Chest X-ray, PA view. Patient: 46 years old, sex F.
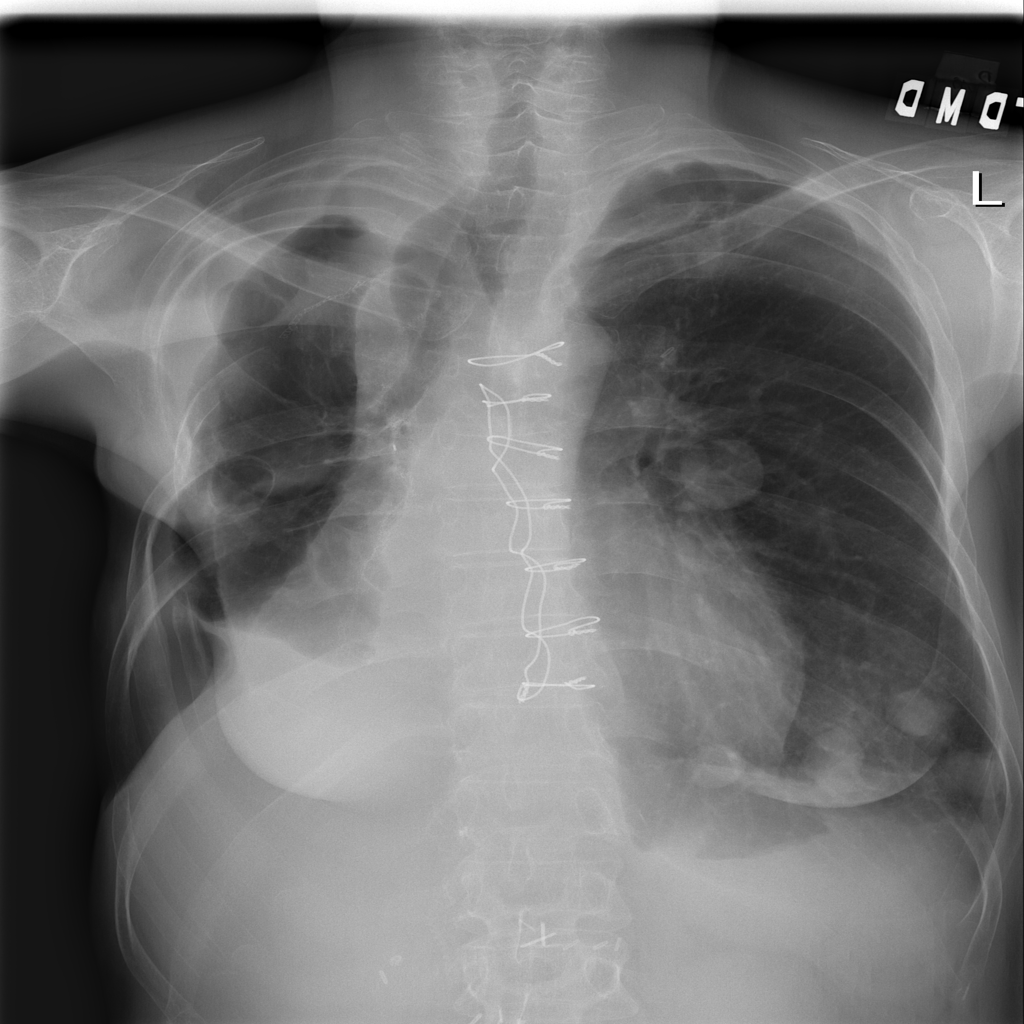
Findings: Nodule